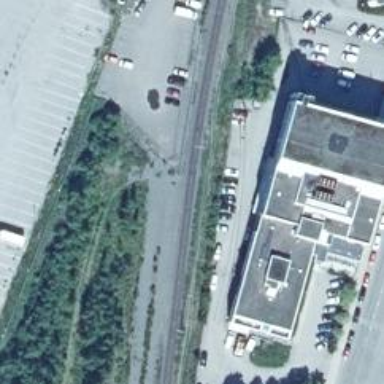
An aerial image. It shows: Railway crossing.